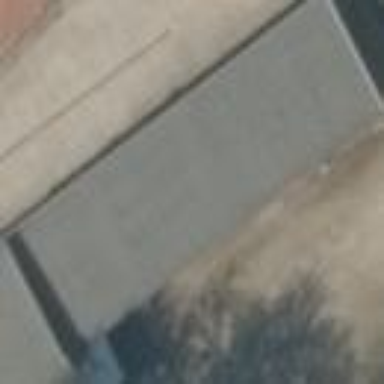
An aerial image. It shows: Group of garages.